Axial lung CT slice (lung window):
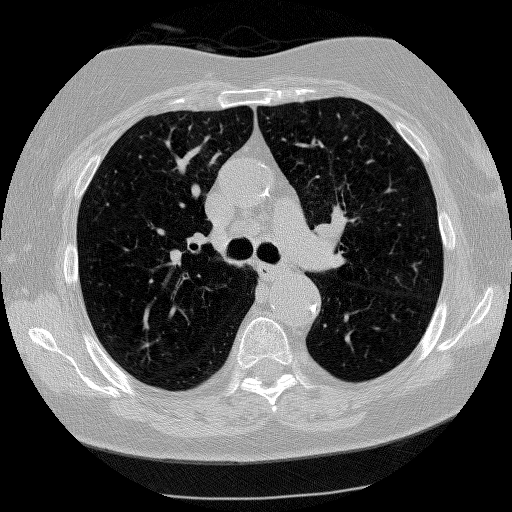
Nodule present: no